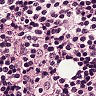
Metastatic tissue present: no